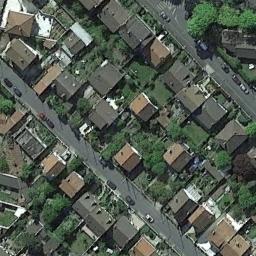
Label: residential